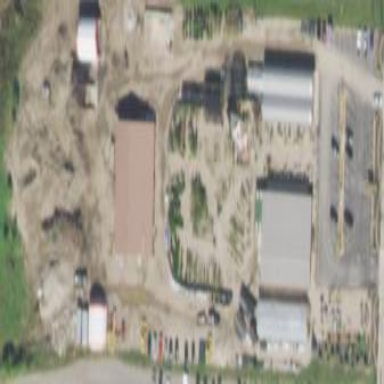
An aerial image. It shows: Garden center shop.